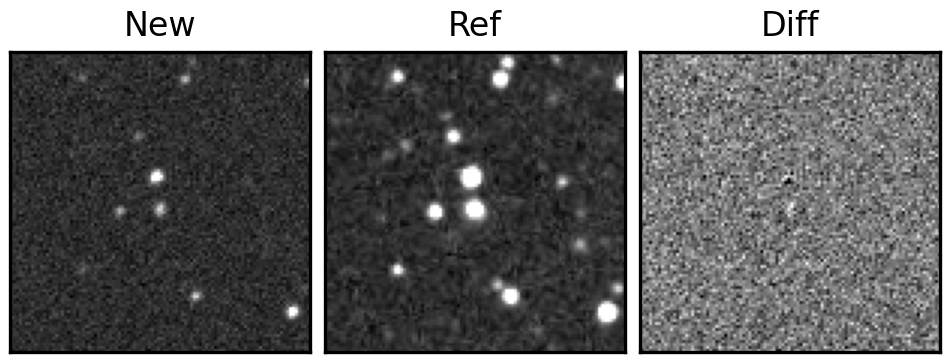
Label: real